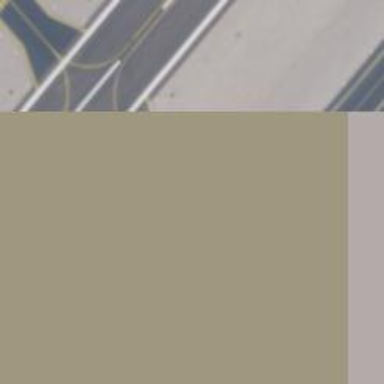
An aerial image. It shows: Asphalt taxiway in the airport.